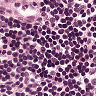
Metastatic tissue present: no